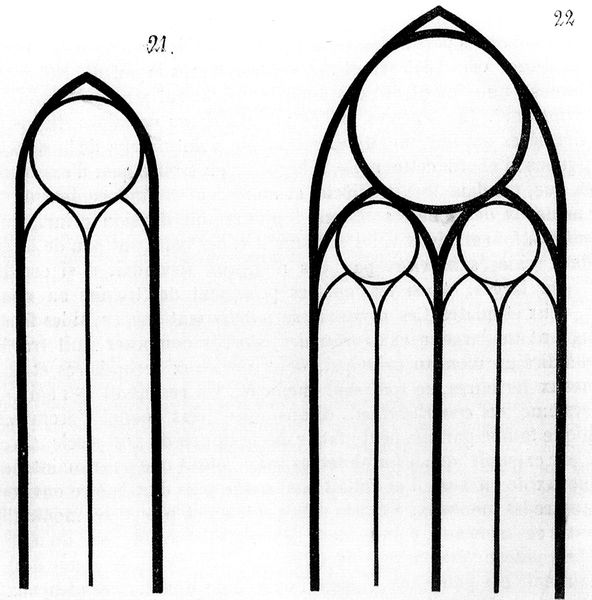
Titel: Abteikirche in St. Denis
Standort: St. Denis, Abteikirche (EU - F)
Schlagwörter: weiß, fenster, schwarz, zeichnung, kirche, gotik, kreis, bogen, zwei, studie, formen, klein, detail, zahlen, ziffern, linie, parallel, groß, kreise, gotisch, spitzbogen, spitzbögen, nummeriert, maßwerk, bogenfenster, kirchenfenster, lanzett, unterschied, aerchitektur, 21, 22, miradschname, linoe